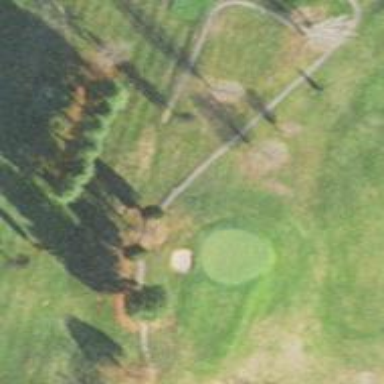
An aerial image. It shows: Golf hole.